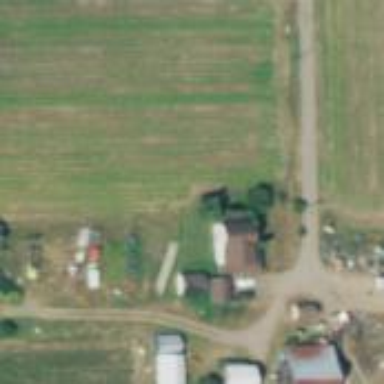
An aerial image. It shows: Farmyard area.